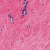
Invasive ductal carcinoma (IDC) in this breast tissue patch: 0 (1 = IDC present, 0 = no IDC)